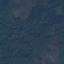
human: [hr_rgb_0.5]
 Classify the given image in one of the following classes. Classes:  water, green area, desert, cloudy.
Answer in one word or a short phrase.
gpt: green area